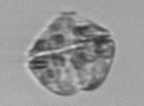
Label: Karenia